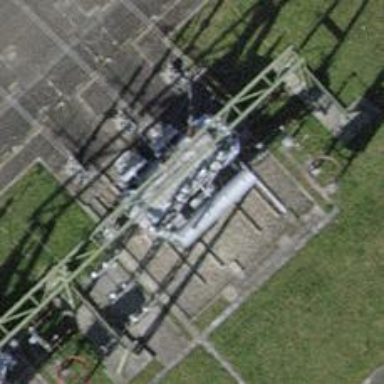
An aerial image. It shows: Outdoor transformer.